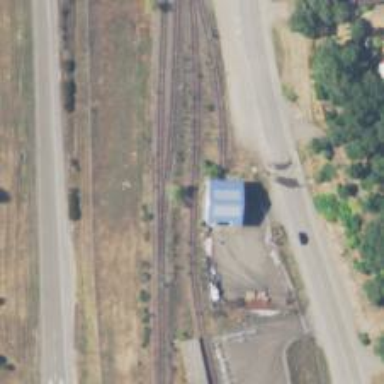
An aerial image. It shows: Railway siding with rails.